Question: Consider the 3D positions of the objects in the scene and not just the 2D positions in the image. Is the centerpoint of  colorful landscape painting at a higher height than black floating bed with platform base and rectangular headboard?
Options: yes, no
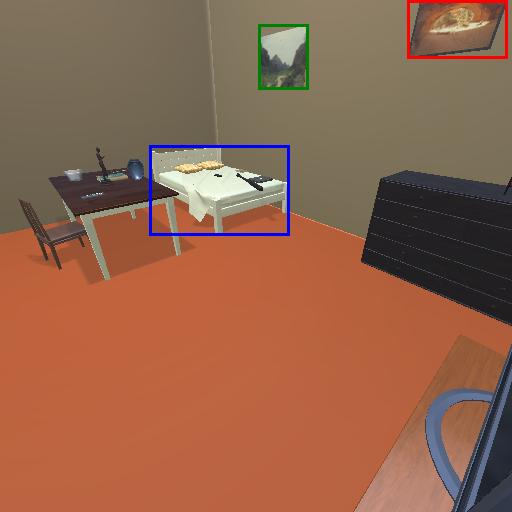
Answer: yes